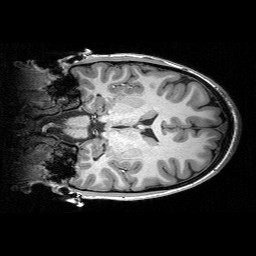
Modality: T1w
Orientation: coronal
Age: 16
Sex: female
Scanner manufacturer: siemens
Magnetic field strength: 3 T
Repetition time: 2.53 s
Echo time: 0.00297 s